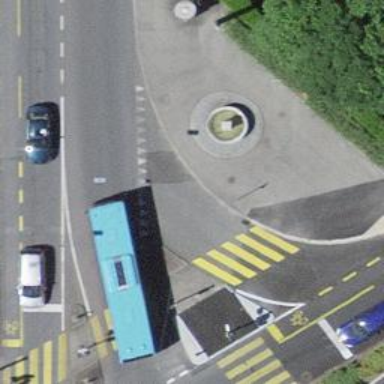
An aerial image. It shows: Crossing with traffic signals.